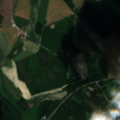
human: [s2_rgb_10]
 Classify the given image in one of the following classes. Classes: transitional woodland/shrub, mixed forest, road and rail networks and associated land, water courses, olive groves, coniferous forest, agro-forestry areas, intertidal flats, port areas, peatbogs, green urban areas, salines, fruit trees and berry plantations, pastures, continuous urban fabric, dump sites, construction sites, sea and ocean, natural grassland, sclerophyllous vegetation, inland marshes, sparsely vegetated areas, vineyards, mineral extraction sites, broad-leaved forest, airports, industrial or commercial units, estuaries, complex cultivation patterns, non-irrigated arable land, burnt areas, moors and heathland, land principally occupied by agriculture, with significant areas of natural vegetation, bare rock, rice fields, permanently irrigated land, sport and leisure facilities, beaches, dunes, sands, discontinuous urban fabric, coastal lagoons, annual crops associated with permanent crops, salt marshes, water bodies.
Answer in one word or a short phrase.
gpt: non-irrigated arable land, land principally occupied by agriculture, with significant areas of natural vegetation, mixed forest